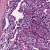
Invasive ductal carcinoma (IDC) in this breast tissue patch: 0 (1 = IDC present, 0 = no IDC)